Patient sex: F
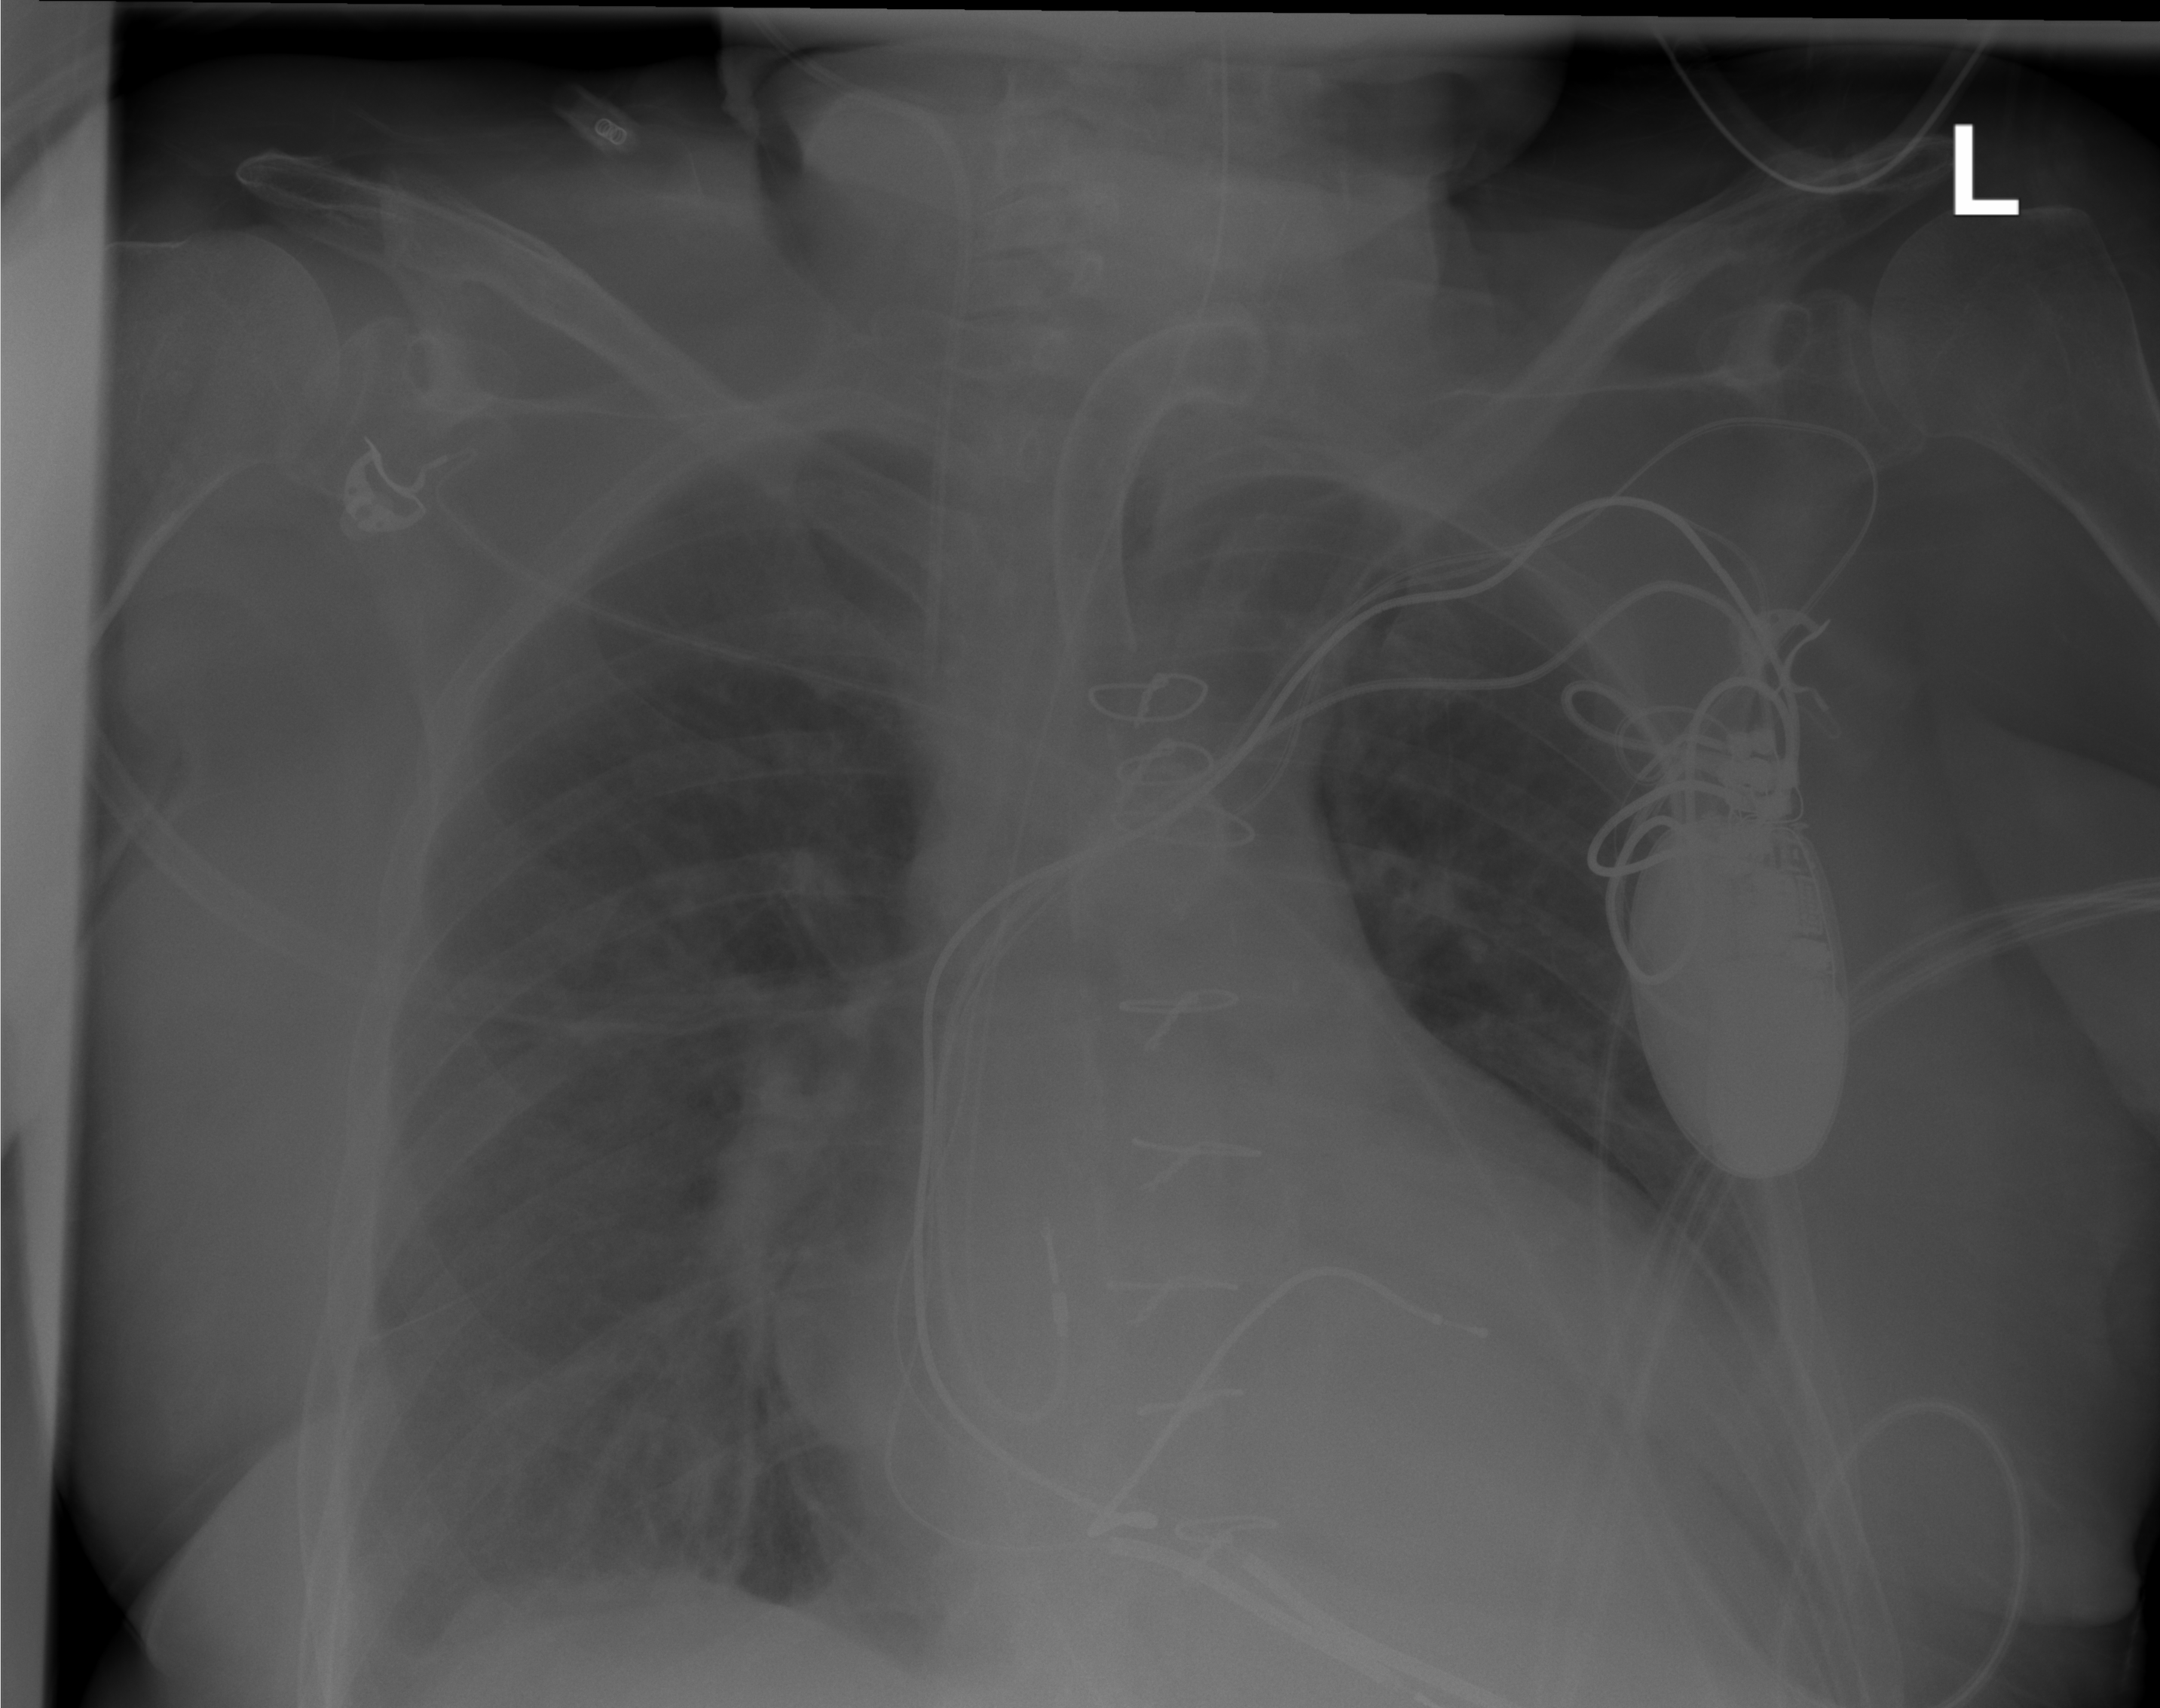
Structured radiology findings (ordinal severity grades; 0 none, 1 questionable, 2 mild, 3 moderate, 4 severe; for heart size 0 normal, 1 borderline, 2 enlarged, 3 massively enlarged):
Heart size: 2
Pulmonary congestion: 0
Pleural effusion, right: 2
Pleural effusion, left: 2
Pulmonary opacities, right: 0
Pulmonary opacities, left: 0
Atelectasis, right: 2
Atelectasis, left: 1